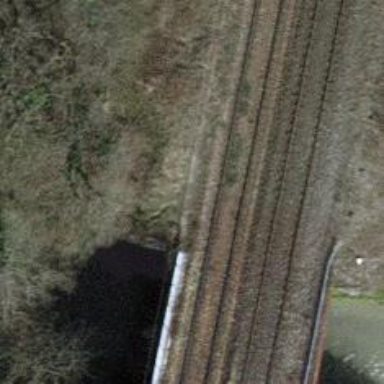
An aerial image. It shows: Bridge with electrified railway tracks featuring contact line.